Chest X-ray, AP view. Patient: 61 years old, sex M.
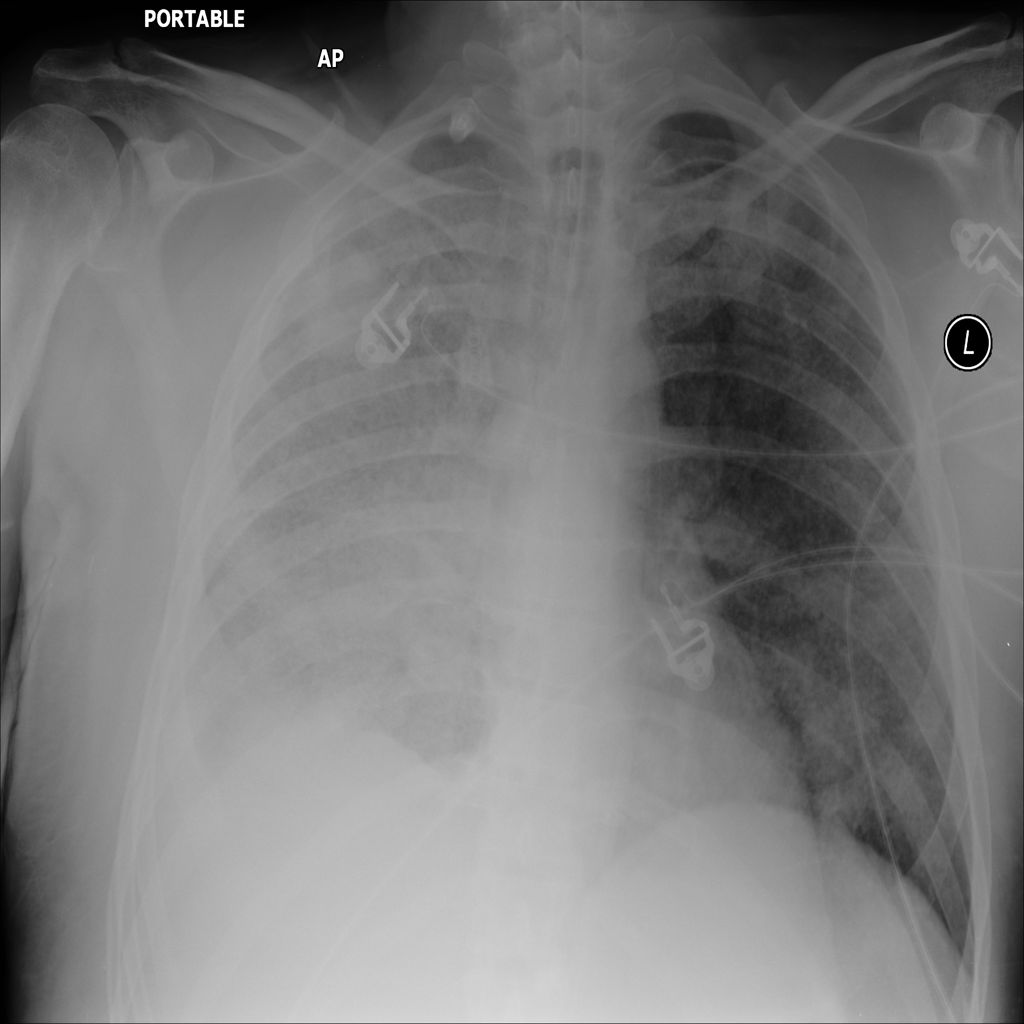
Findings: Effusion, Mass, Nodule